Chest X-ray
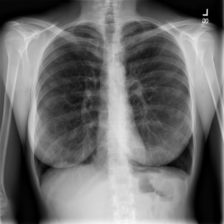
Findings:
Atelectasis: negative
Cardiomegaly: negative
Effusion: negative
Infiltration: negative
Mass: negative
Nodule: negative
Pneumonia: negative
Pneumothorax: negative
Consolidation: negative
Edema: negative
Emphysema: negative
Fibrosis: negative
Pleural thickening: negative
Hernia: negative